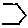
Label: hexagon